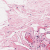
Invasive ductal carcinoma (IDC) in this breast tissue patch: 0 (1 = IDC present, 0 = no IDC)